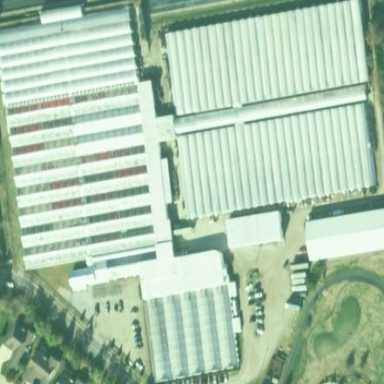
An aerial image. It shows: Greenhouse.